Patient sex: M
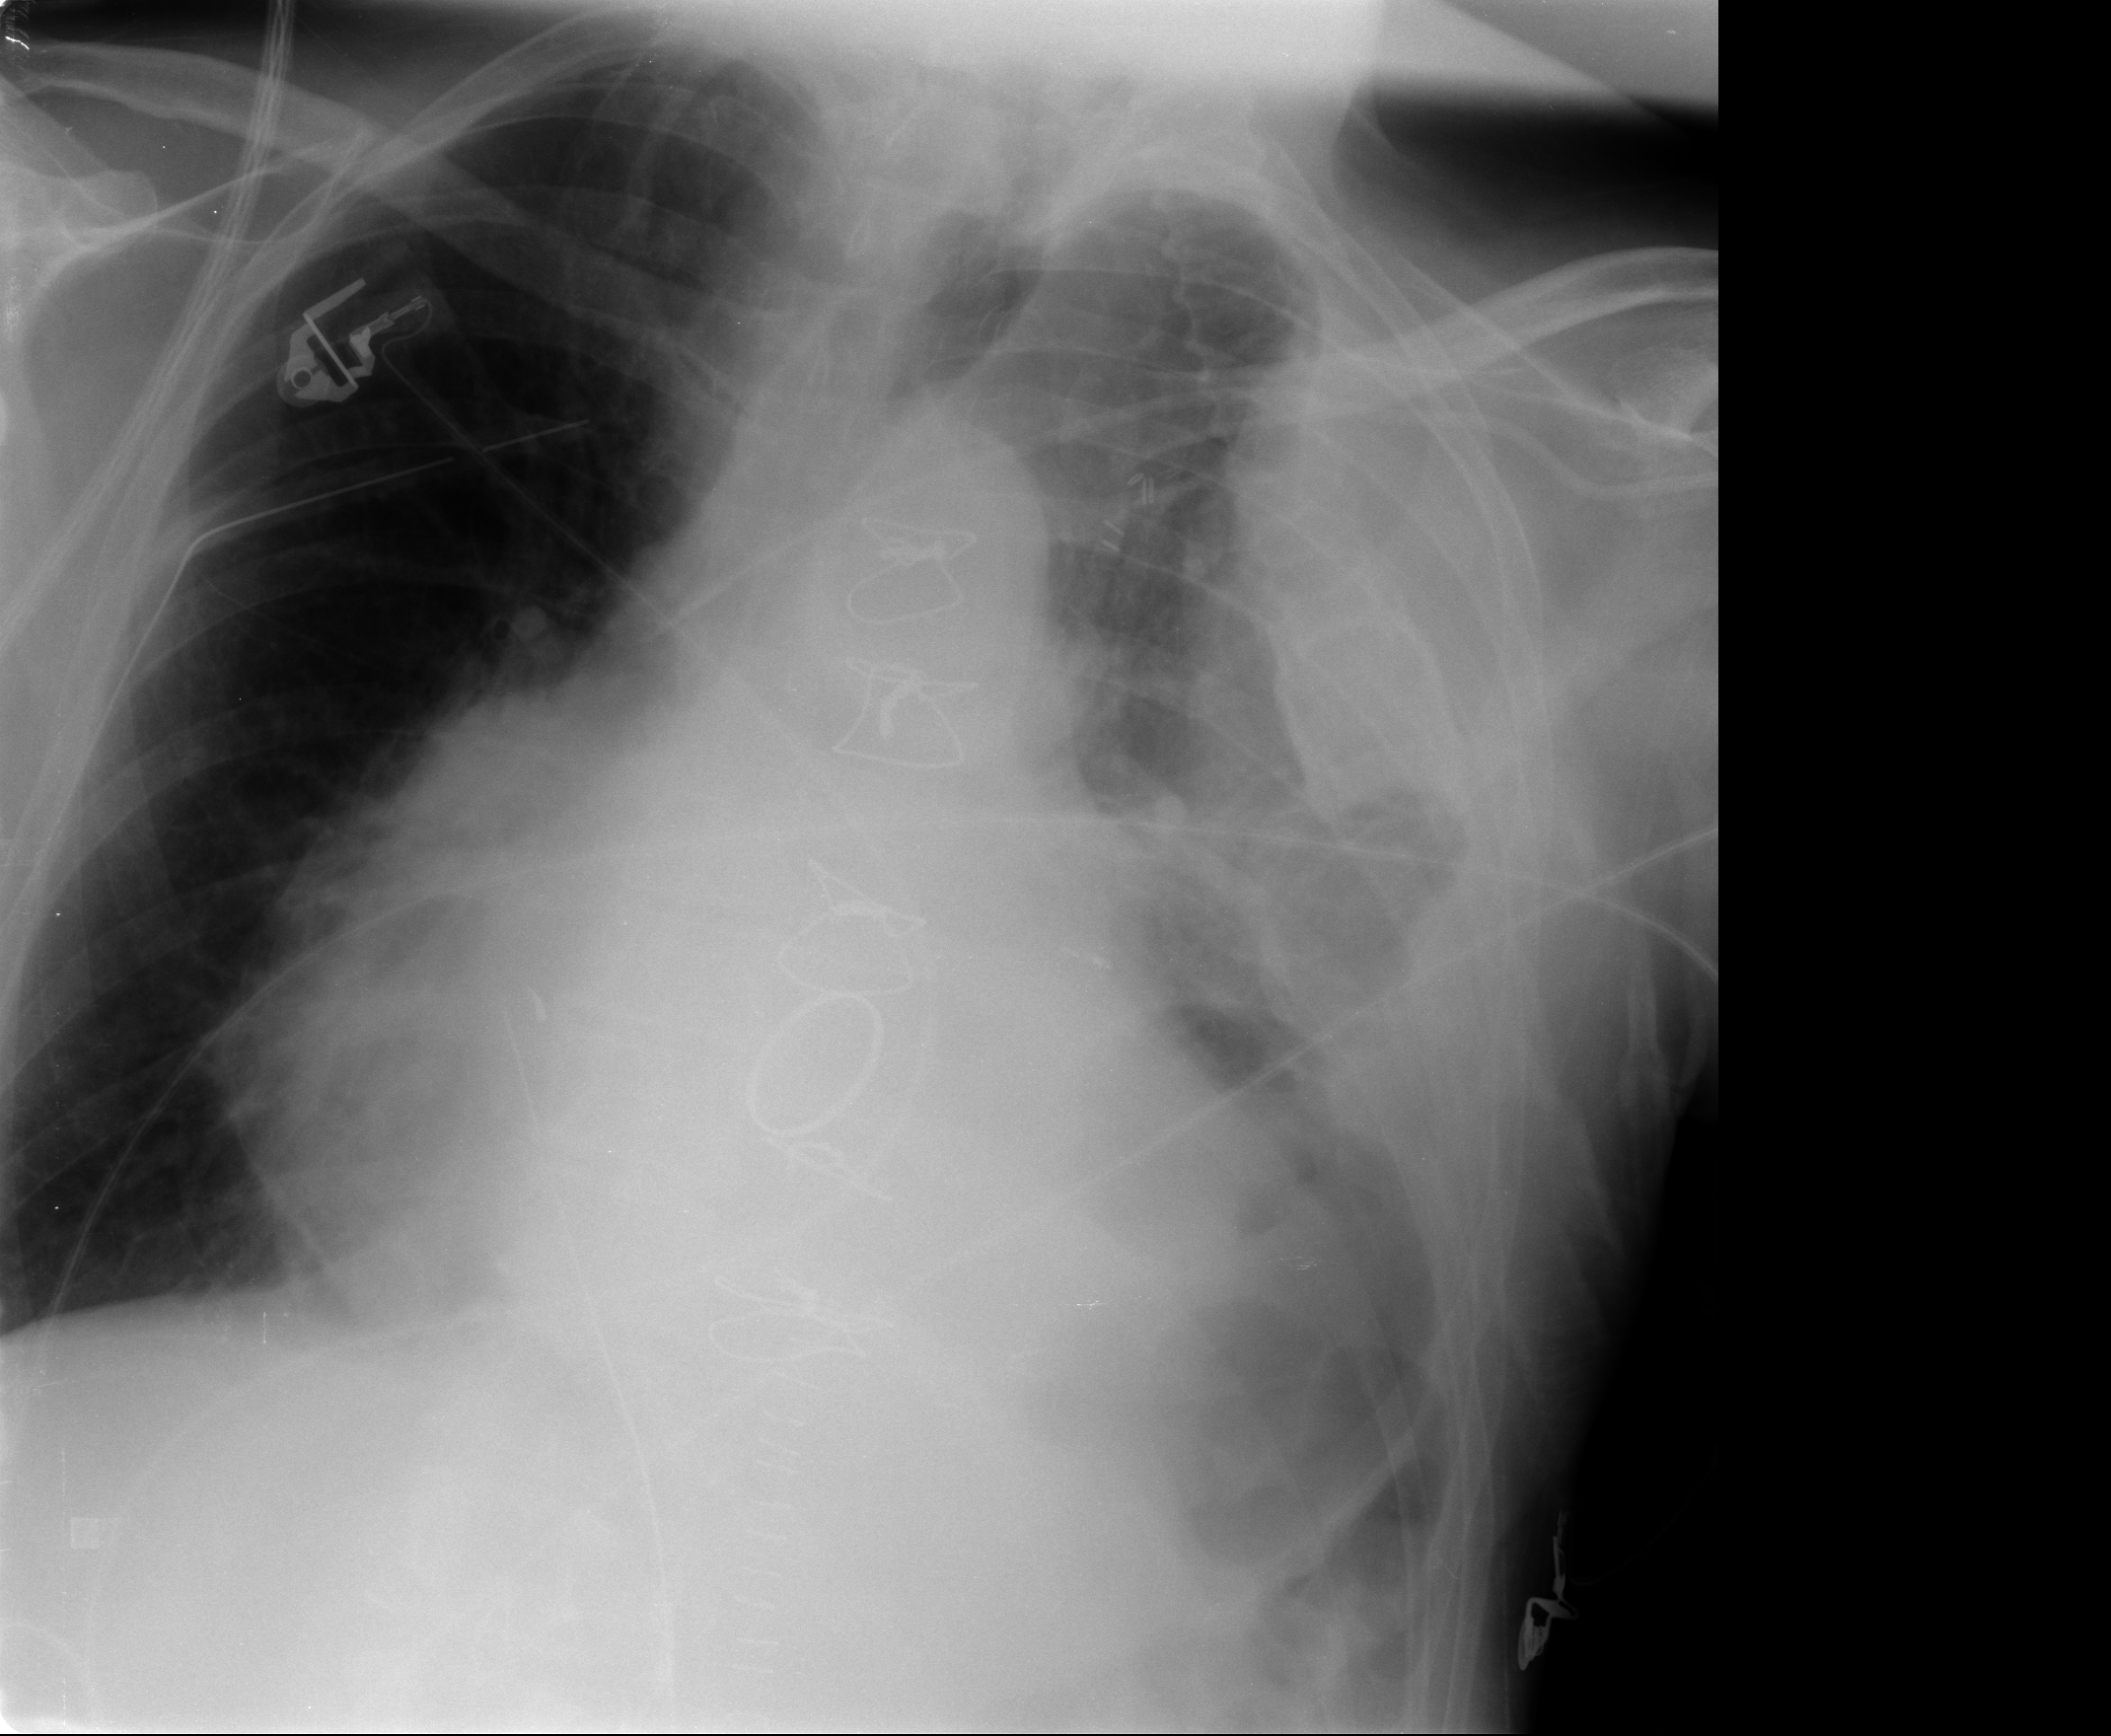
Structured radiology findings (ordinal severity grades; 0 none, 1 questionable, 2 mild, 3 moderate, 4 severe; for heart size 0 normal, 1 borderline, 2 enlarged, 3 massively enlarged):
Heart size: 3
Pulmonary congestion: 2
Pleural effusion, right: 0
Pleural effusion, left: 2
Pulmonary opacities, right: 0
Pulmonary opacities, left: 0
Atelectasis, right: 0
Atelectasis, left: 2